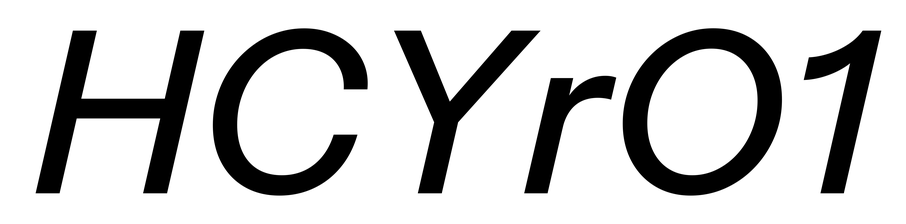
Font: InstrumentSans-Italic_Medium_Italic